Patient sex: M
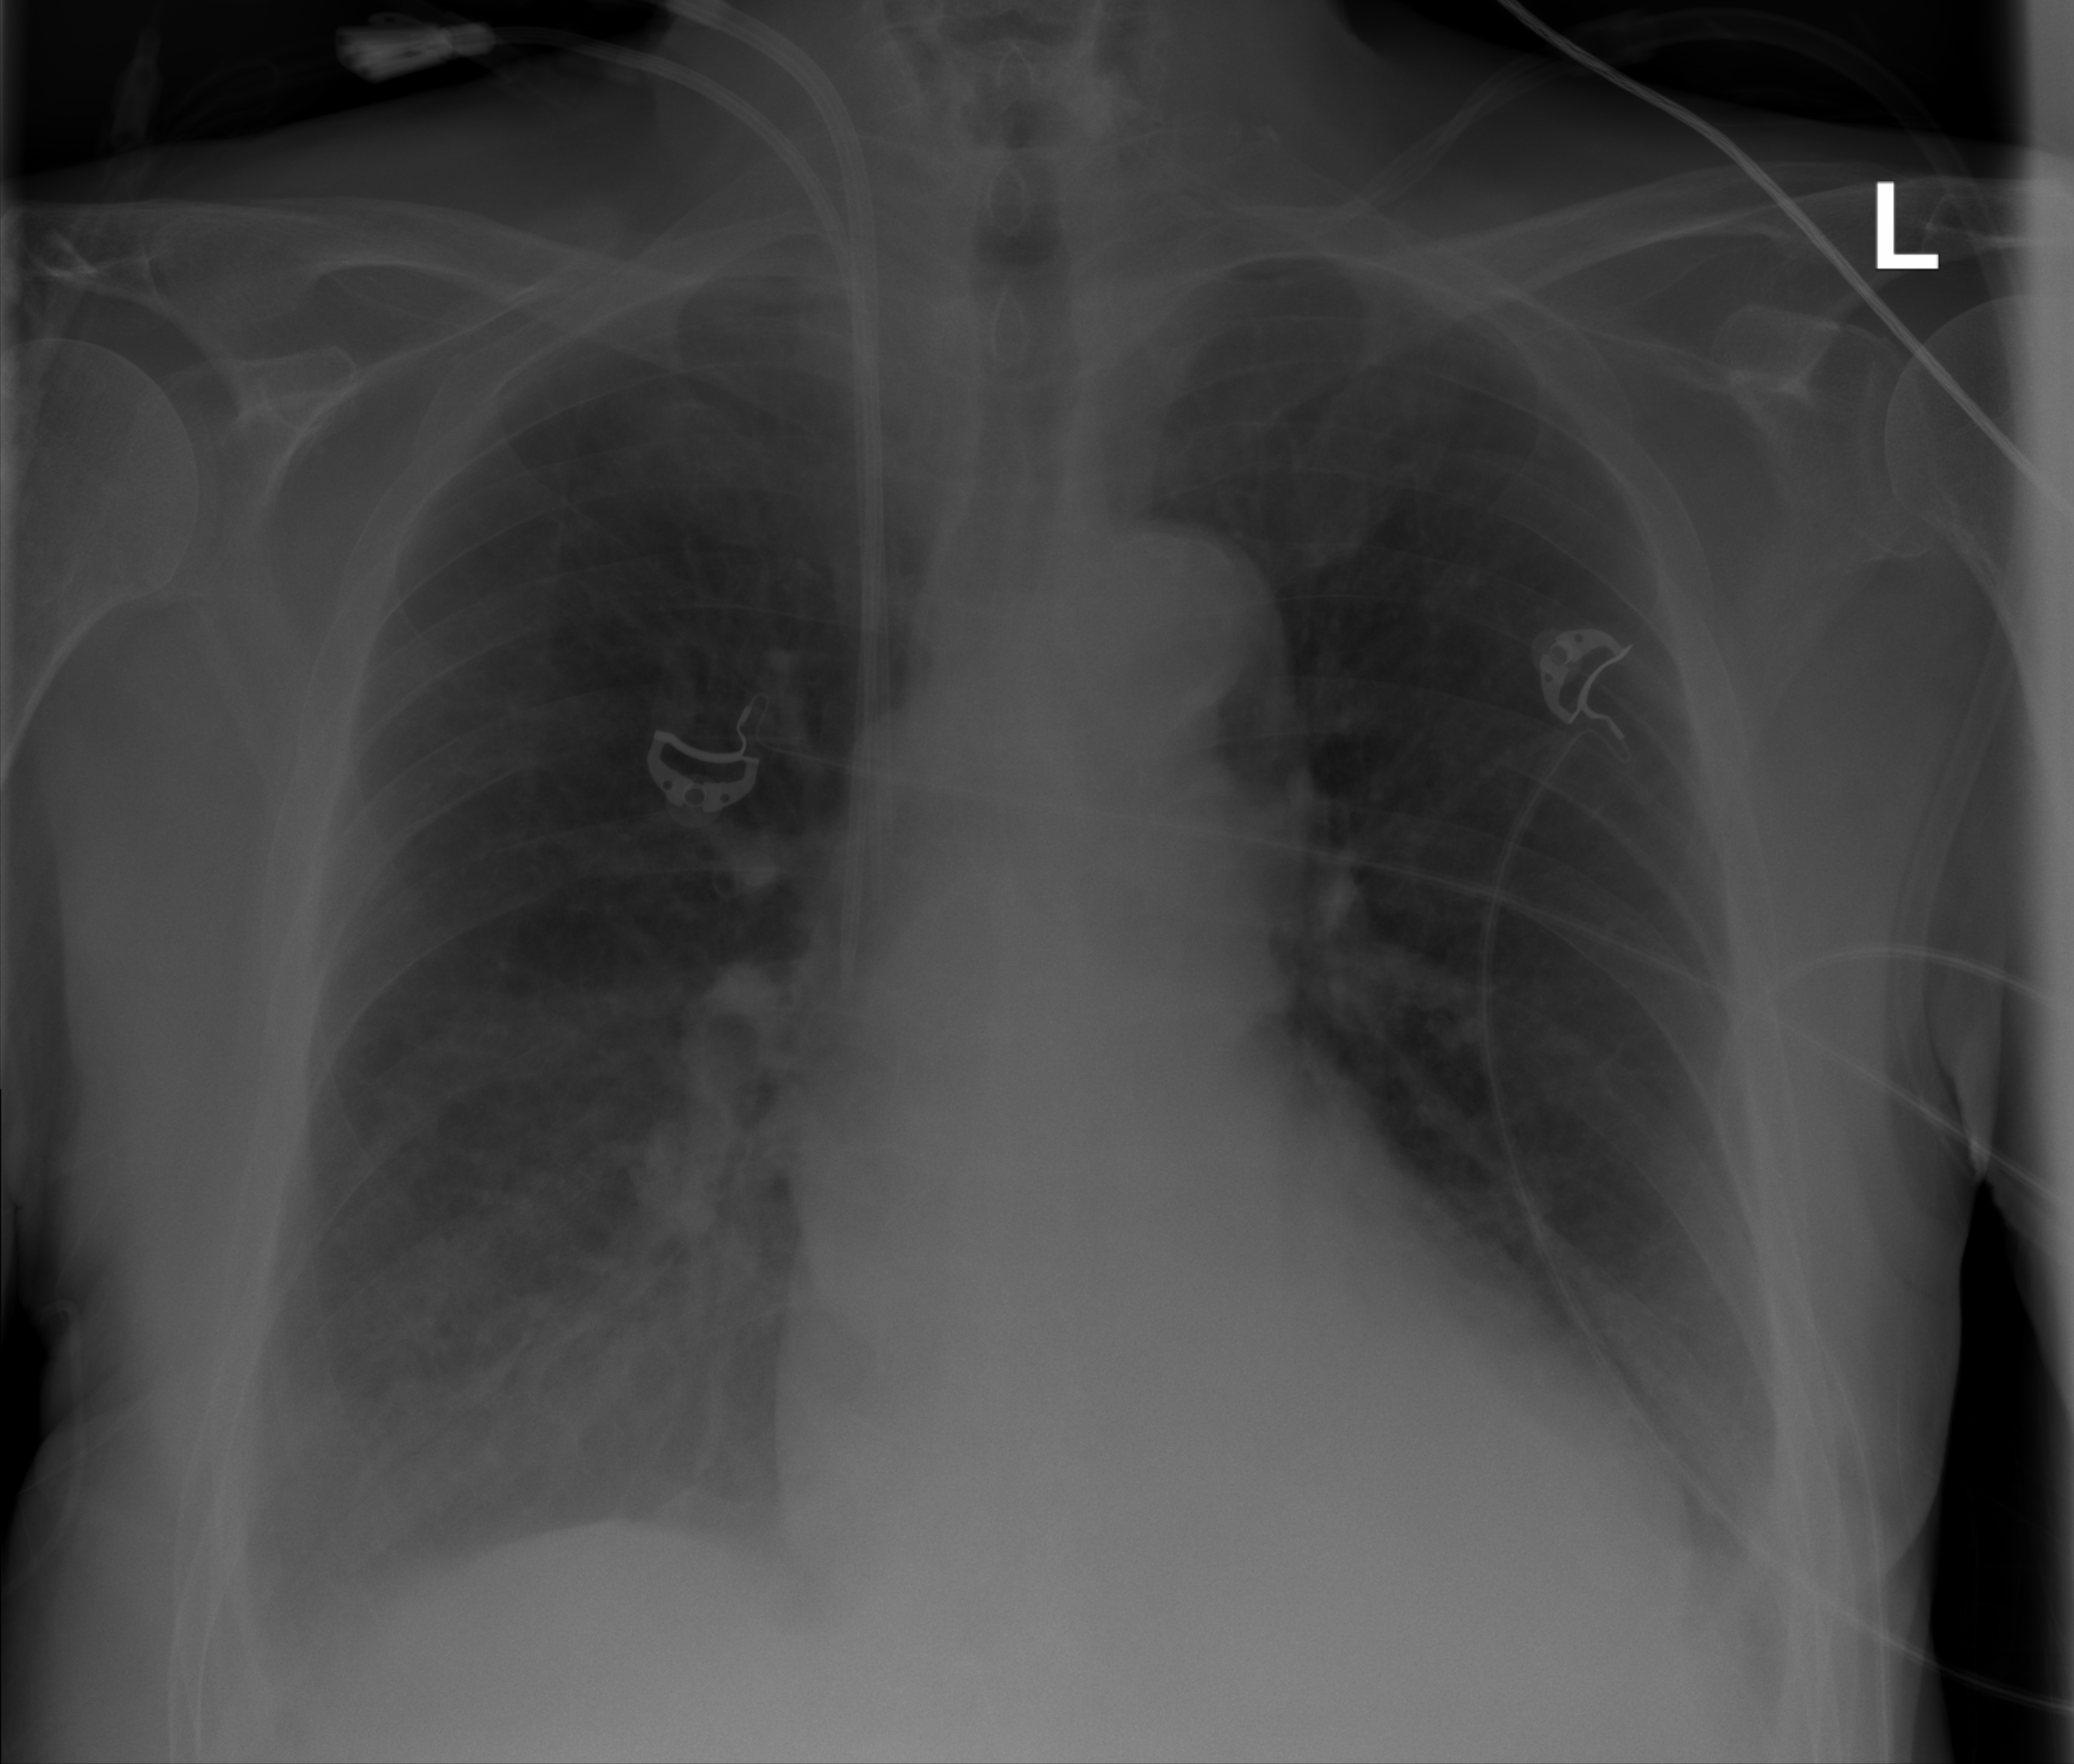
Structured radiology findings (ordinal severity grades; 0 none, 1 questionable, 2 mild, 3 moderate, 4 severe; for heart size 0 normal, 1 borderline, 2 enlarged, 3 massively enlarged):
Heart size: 2
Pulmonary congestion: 0
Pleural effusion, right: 2
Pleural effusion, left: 2
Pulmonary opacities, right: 2
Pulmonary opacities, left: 0
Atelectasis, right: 2
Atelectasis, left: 2